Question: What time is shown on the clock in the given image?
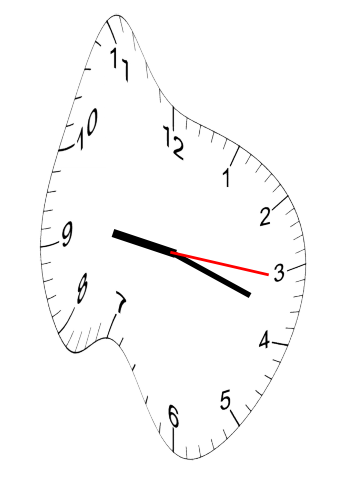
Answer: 09:18:16